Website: macys
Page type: billing-address
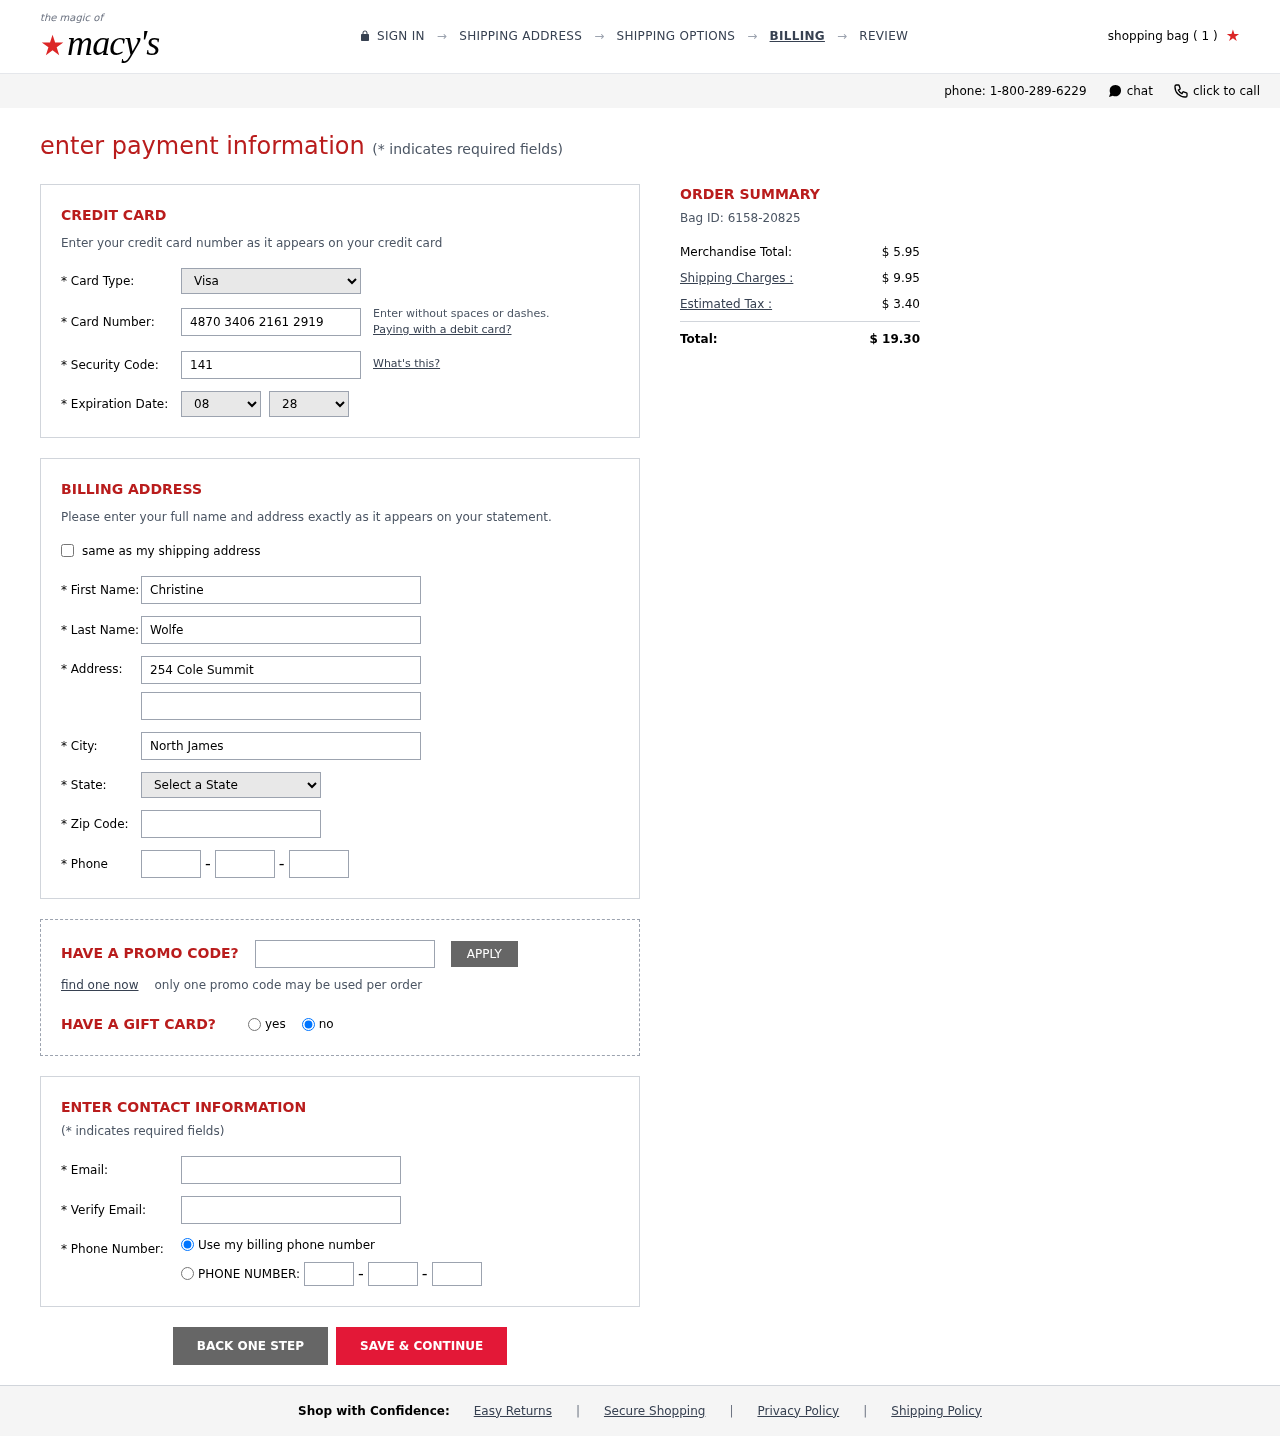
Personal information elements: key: PII_CARD_CVV
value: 141
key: PII_CARD_EXPIRY_MONTH
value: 08
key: PII_CARD_EXPIRY_YEAR
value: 28
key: PII_CARD_NUMBER
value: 4870 3406 2161 2919
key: PII_CARD_TYPE
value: Visa
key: PII_CITY
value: North James
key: PII_EMAIL
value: christine.wolfe@hotmail.com
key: PII_FIRSTNAME
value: Christine
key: PII_LASTNAME
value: Wolfe
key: PII_PHONE_AREA
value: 499
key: PII_PHONE_PREFIX
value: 616
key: PII_PHONE_SUFFIX
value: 4447
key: PII_POSTCODE
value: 79312
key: PII_STATE_ABBR
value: NV
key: PII_STREET
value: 254 Cole Summit
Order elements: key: ORDER_NUM_ITEMS
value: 1
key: ORDER_ID
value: Bag ID: 6158-20825
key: ORDER_SUBTOTAL
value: $ 5.95
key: ORDER_SHIPPING_COST
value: $ 9.95
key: ORDER_TAX
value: $ 3.40
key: ORDER_TOTAL
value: $ 19.30